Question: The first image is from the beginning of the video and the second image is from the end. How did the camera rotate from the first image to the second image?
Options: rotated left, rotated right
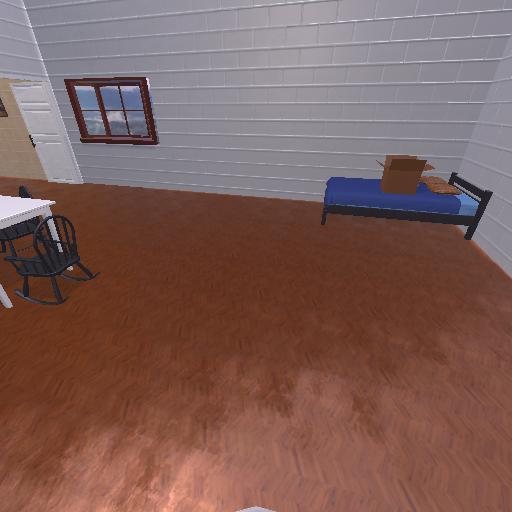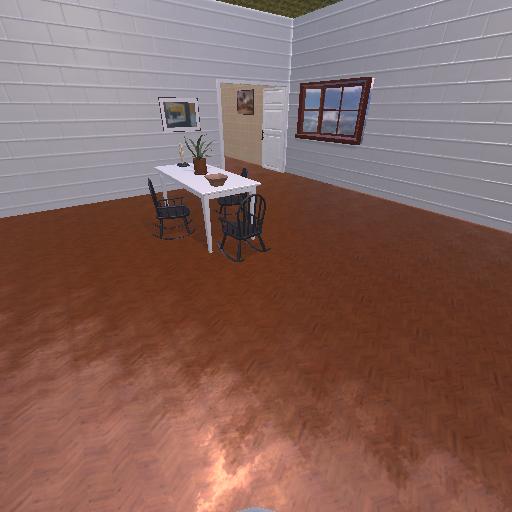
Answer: rotated left